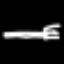
Label: fork